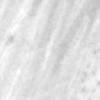
Label: change